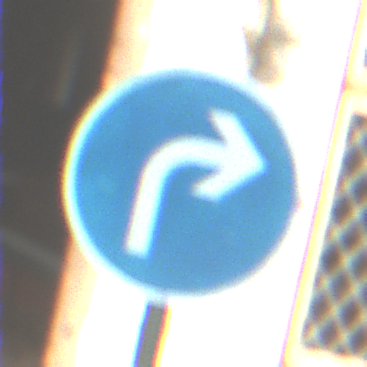
Verkehrszeichen: VorgeschriebeneFahrtrichtungRechts
Umgebung: Outdoor, Urban
Tageszeit: MorningAfternoon
Wetter: PartlyCloudy
Licht: Natural
Jahreszeit: NotSpecified
Kontrast: LowContrast